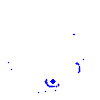
Particle: pion